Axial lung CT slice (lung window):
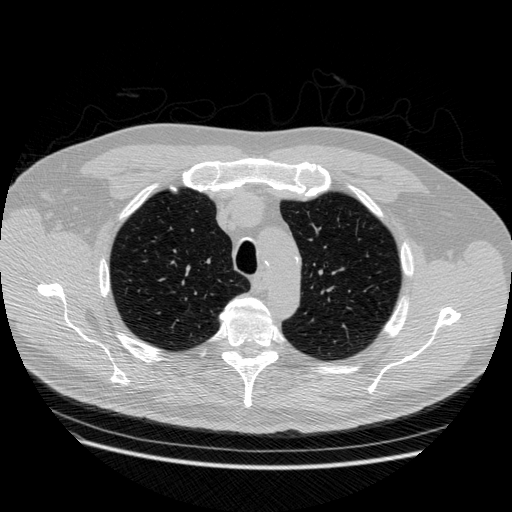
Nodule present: no